Question: i have a problem with ImageMagick. Need to write dinamic text on image but also need to set center position as in CSS 'text-align:center' and custom top position (ex. 'top:10px')
can you help me ?
Thanks
example

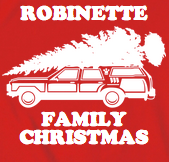
Answer: I think I would do it by creating and centering each word on its own transparent background and then compositing over the main background, something like this:
'''
#!/bin/bash
STYLE="-pointsize 550 -stroke #FF0000 -fill #FFFFFF -font Times -gravity center" # standardise parameters
BASIC="-size 4000x600 xc:transparent" # standardise parameters
convert $BASIC $STYLE -draw "text 0,0 'ROBINETTE'" w1.png # word 1 centred on transparent
convert $BASIC $STYLE -draw "text 0,0 'FAMILY'" w2.png # word 2 centred on transparent
convert $BASIC $STYLE -draw "text 0,0 'CHRISTMAS'" w3.png # word 3 centred on transparent
convert -define png:bit-depth=8 -size 4000x4000 xc:transparent w1.png -geometry +0+100 -composite w2.png -geometry +0+2800 -composite w3.png -geometry +0+3400 -composite out.png
'''